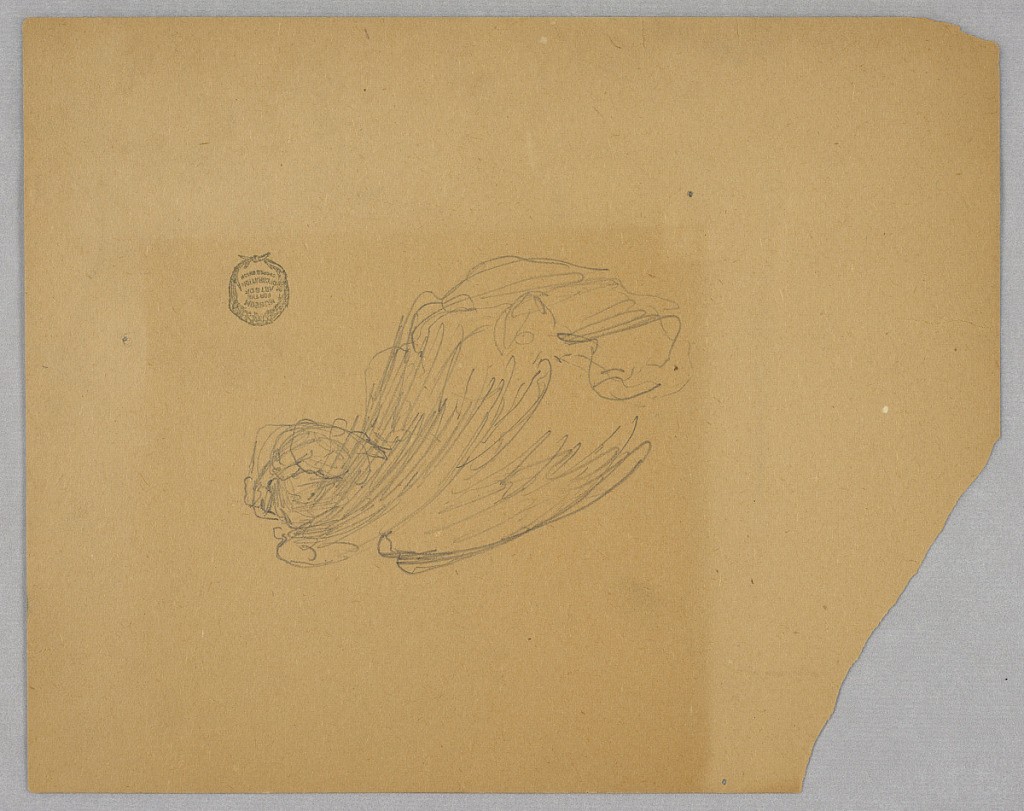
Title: Sketch of an Angel
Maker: Francis Augustus Lathrop, American, 1849–1909
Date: ca. 1895
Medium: Graphite on brown paper
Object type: Drawing
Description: Angel kneeling, with arms folded to cover face, which is directed downwards.